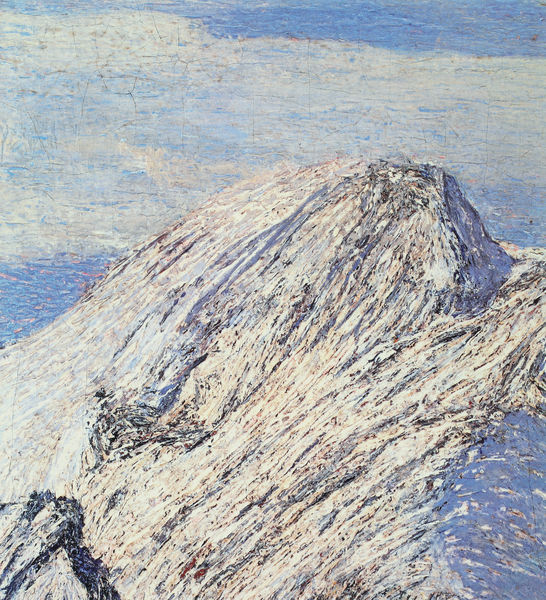
Titel: Pascoli di Primavera/ Frühlingsweide mit weißer Kuh
Künstler: Giovanni Segantini
Institution: Mailand, Pinacoteca di Brera
Schlagwörter: berg, blau, felsen, himmel, schatten, weiß, wolken, impressionismus, eis, schnee, malerei, spitze, hellblau, abhang, furchen, spuren, gipfel, gletscher, hang, van gogh, bergspitze, berggipfel, rissig, grat, bergkuppe, flanke